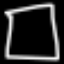
Label: square